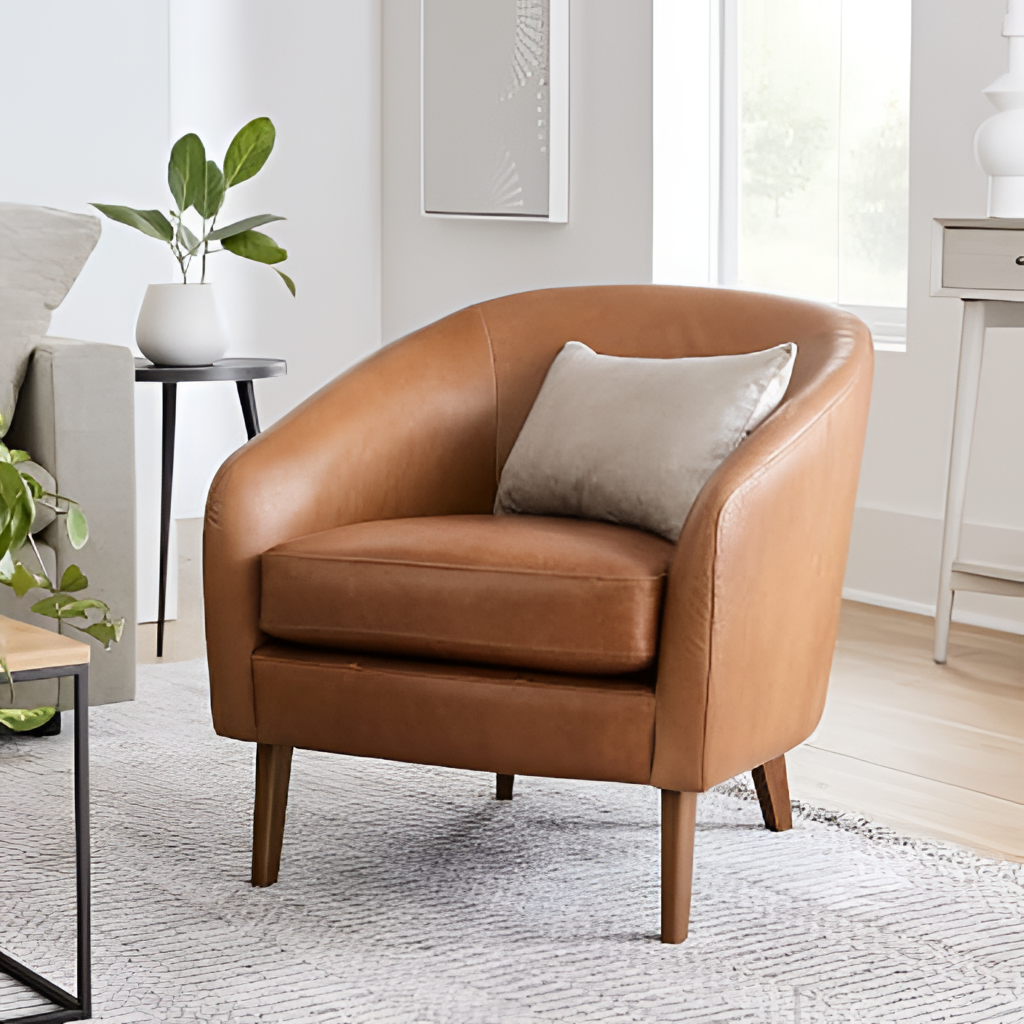
living room, brown leather armchair, floor flooring, with plank pattern, paint wallpaper, with solid pattern, contemporary